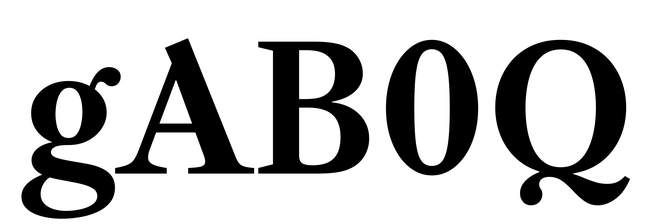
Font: LibreCaslonText_SemiBold